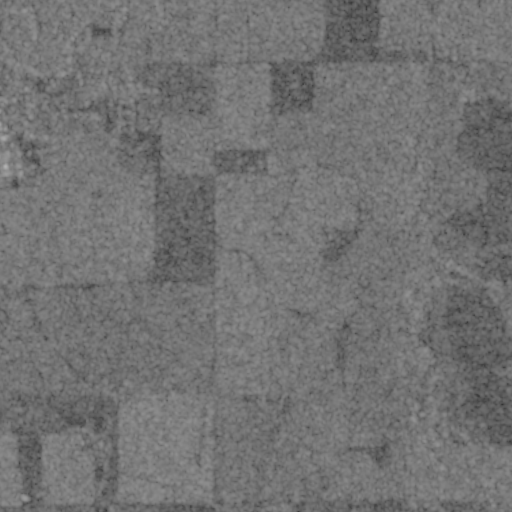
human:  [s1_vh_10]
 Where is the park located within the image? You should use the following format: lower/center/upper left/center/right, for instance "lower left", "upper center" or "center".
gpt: The park is located in the upper center of the image.
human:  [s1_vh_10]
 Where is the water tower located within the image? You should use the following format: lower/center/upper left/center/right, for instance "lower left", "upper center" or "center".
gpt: The water tower is located in the upper left of the image.
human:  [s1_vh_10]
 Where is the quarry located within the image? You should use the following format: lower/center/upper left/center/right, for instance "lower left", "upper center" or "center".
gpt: There is no quarry in the image.

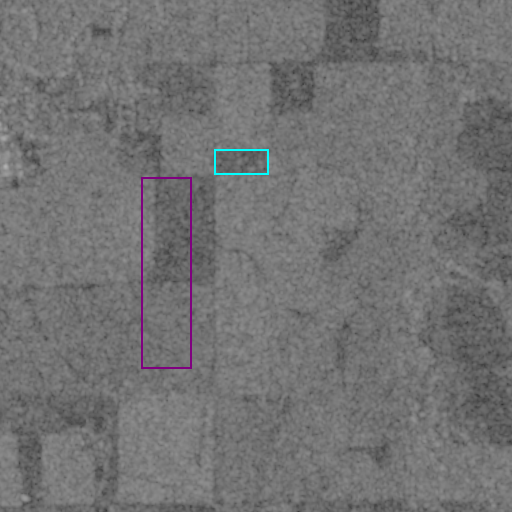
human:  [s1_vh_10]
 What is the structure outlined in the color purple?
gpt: The structure outlined in purple is a crop field.
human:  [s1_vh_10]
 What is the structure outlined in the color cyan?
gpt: The structure outlined in cyan is a park.
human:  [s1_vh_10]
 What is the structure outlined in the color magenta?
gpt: There is no magenta outline.